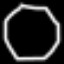
Label: octagon